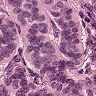
Metastatic tissue present: yes